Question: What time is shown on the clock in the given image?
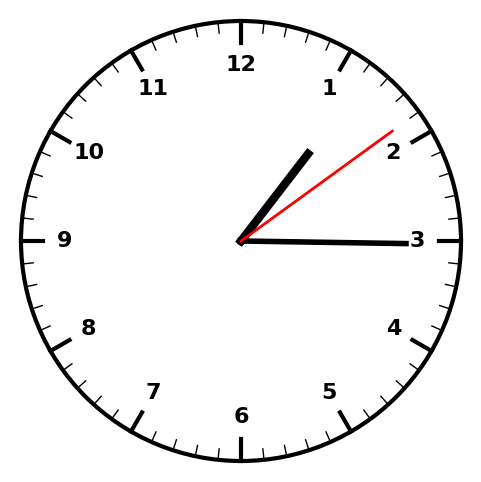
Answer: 01:15:09